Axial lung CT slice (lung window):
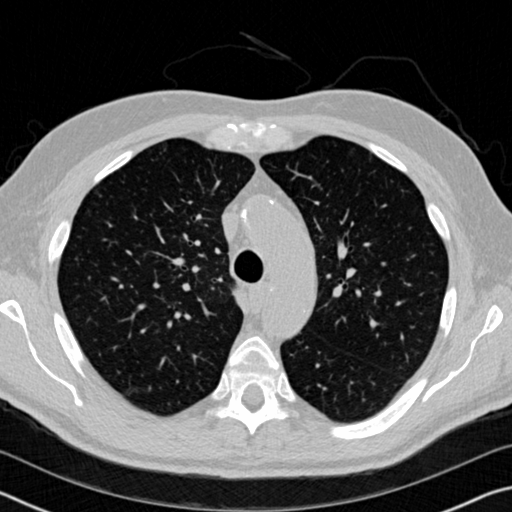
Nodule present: no